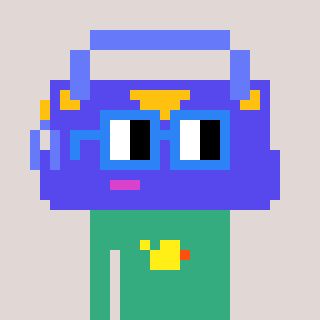
a pixel art character with square blue glasses, a bag-shaped head and a teal-colored body on a warm background